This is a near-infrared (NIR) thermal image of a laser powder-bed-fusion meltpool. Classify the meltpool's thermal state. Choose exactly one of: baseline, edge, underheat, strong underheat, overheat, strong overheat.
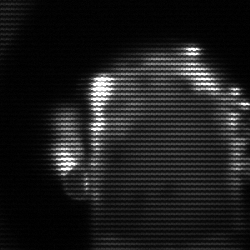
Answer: baseline